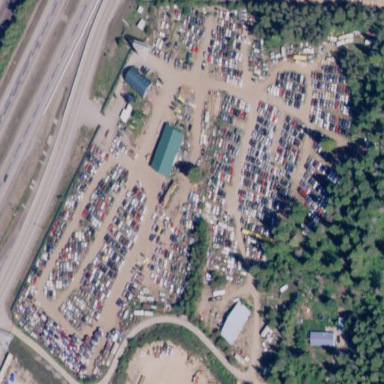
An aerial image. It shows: Industrial area designated for auto wrecking activities.